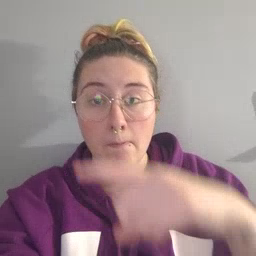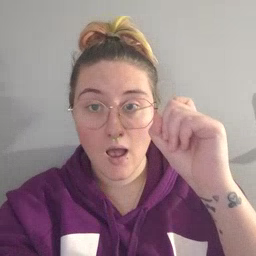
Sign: because